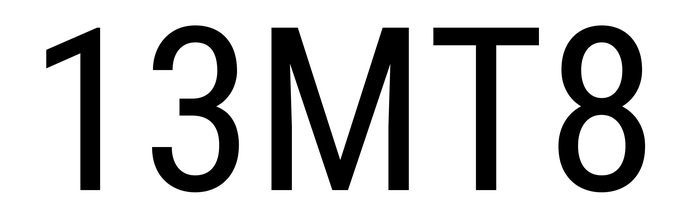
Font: Roboto_Condensed_Regular